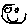
Label: smiley face